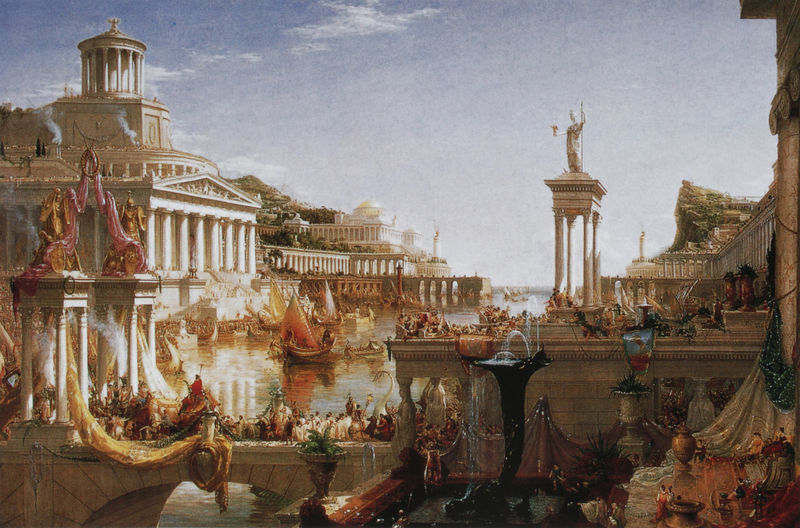
Titel: The Course of Empire: Consummation
Künstler: Thomas Cole
Standort: New York (New York)
Institution: The New York Historical Society
Schlagwörter: berg, blau, felsen, gemälde, himmel, meer, umhang, wasser, wolken, fluss, gelb, landschaft, menschen, see, stadt, bunt, laterne, licht, marmor, pfeiler, säule, säulen, tisch, weiss, zeichnung, ölbild, gebäude, rot, schloss, tuch, wolke, fest, leute, feier, horizont, hügel, spiegelung, brücke, kanal, rauch, gold, kelch, stoff, stoffe, tücher, klassizismus, girlande, pflanzen, rosa, boot, boote, brunnen, turm, amphoren, skulptur, springbrunnen, statue, schiff, schiffe, segel, segelboot, segelschiffe, sommer, bogen, fassaden, italien, vedute, venedig, stab, segelschiff, berge, zug, giebel, figuren, hafen, kuppel, romantik, dampf, könig, dekoration, draperie, vasen, collage, segelboote, panorama, antike, palast, leuchtturm, denkmal, sieg, pantheon, rom, portal, skulpturen, krüge, statuen, blauer himmel, portikus, antik, empfang, griechenland, prozession, umzug, fontäne, tempel, rundtempel, ankunft, flotte, tur, mausoleum, triumphzug, diana, standbild, athen, monument, bauwerk, kollonade, attika, geschmückt, utopie, wasserspiel, götte, wasserspiele, fontainen, heimikerz, keiser, ht, h, f, fe, hz, markusstatue, meer wasser, rstatuen, ff, grzh, hzpenis vagina+, antike szenerie, wasserfest